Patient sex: M
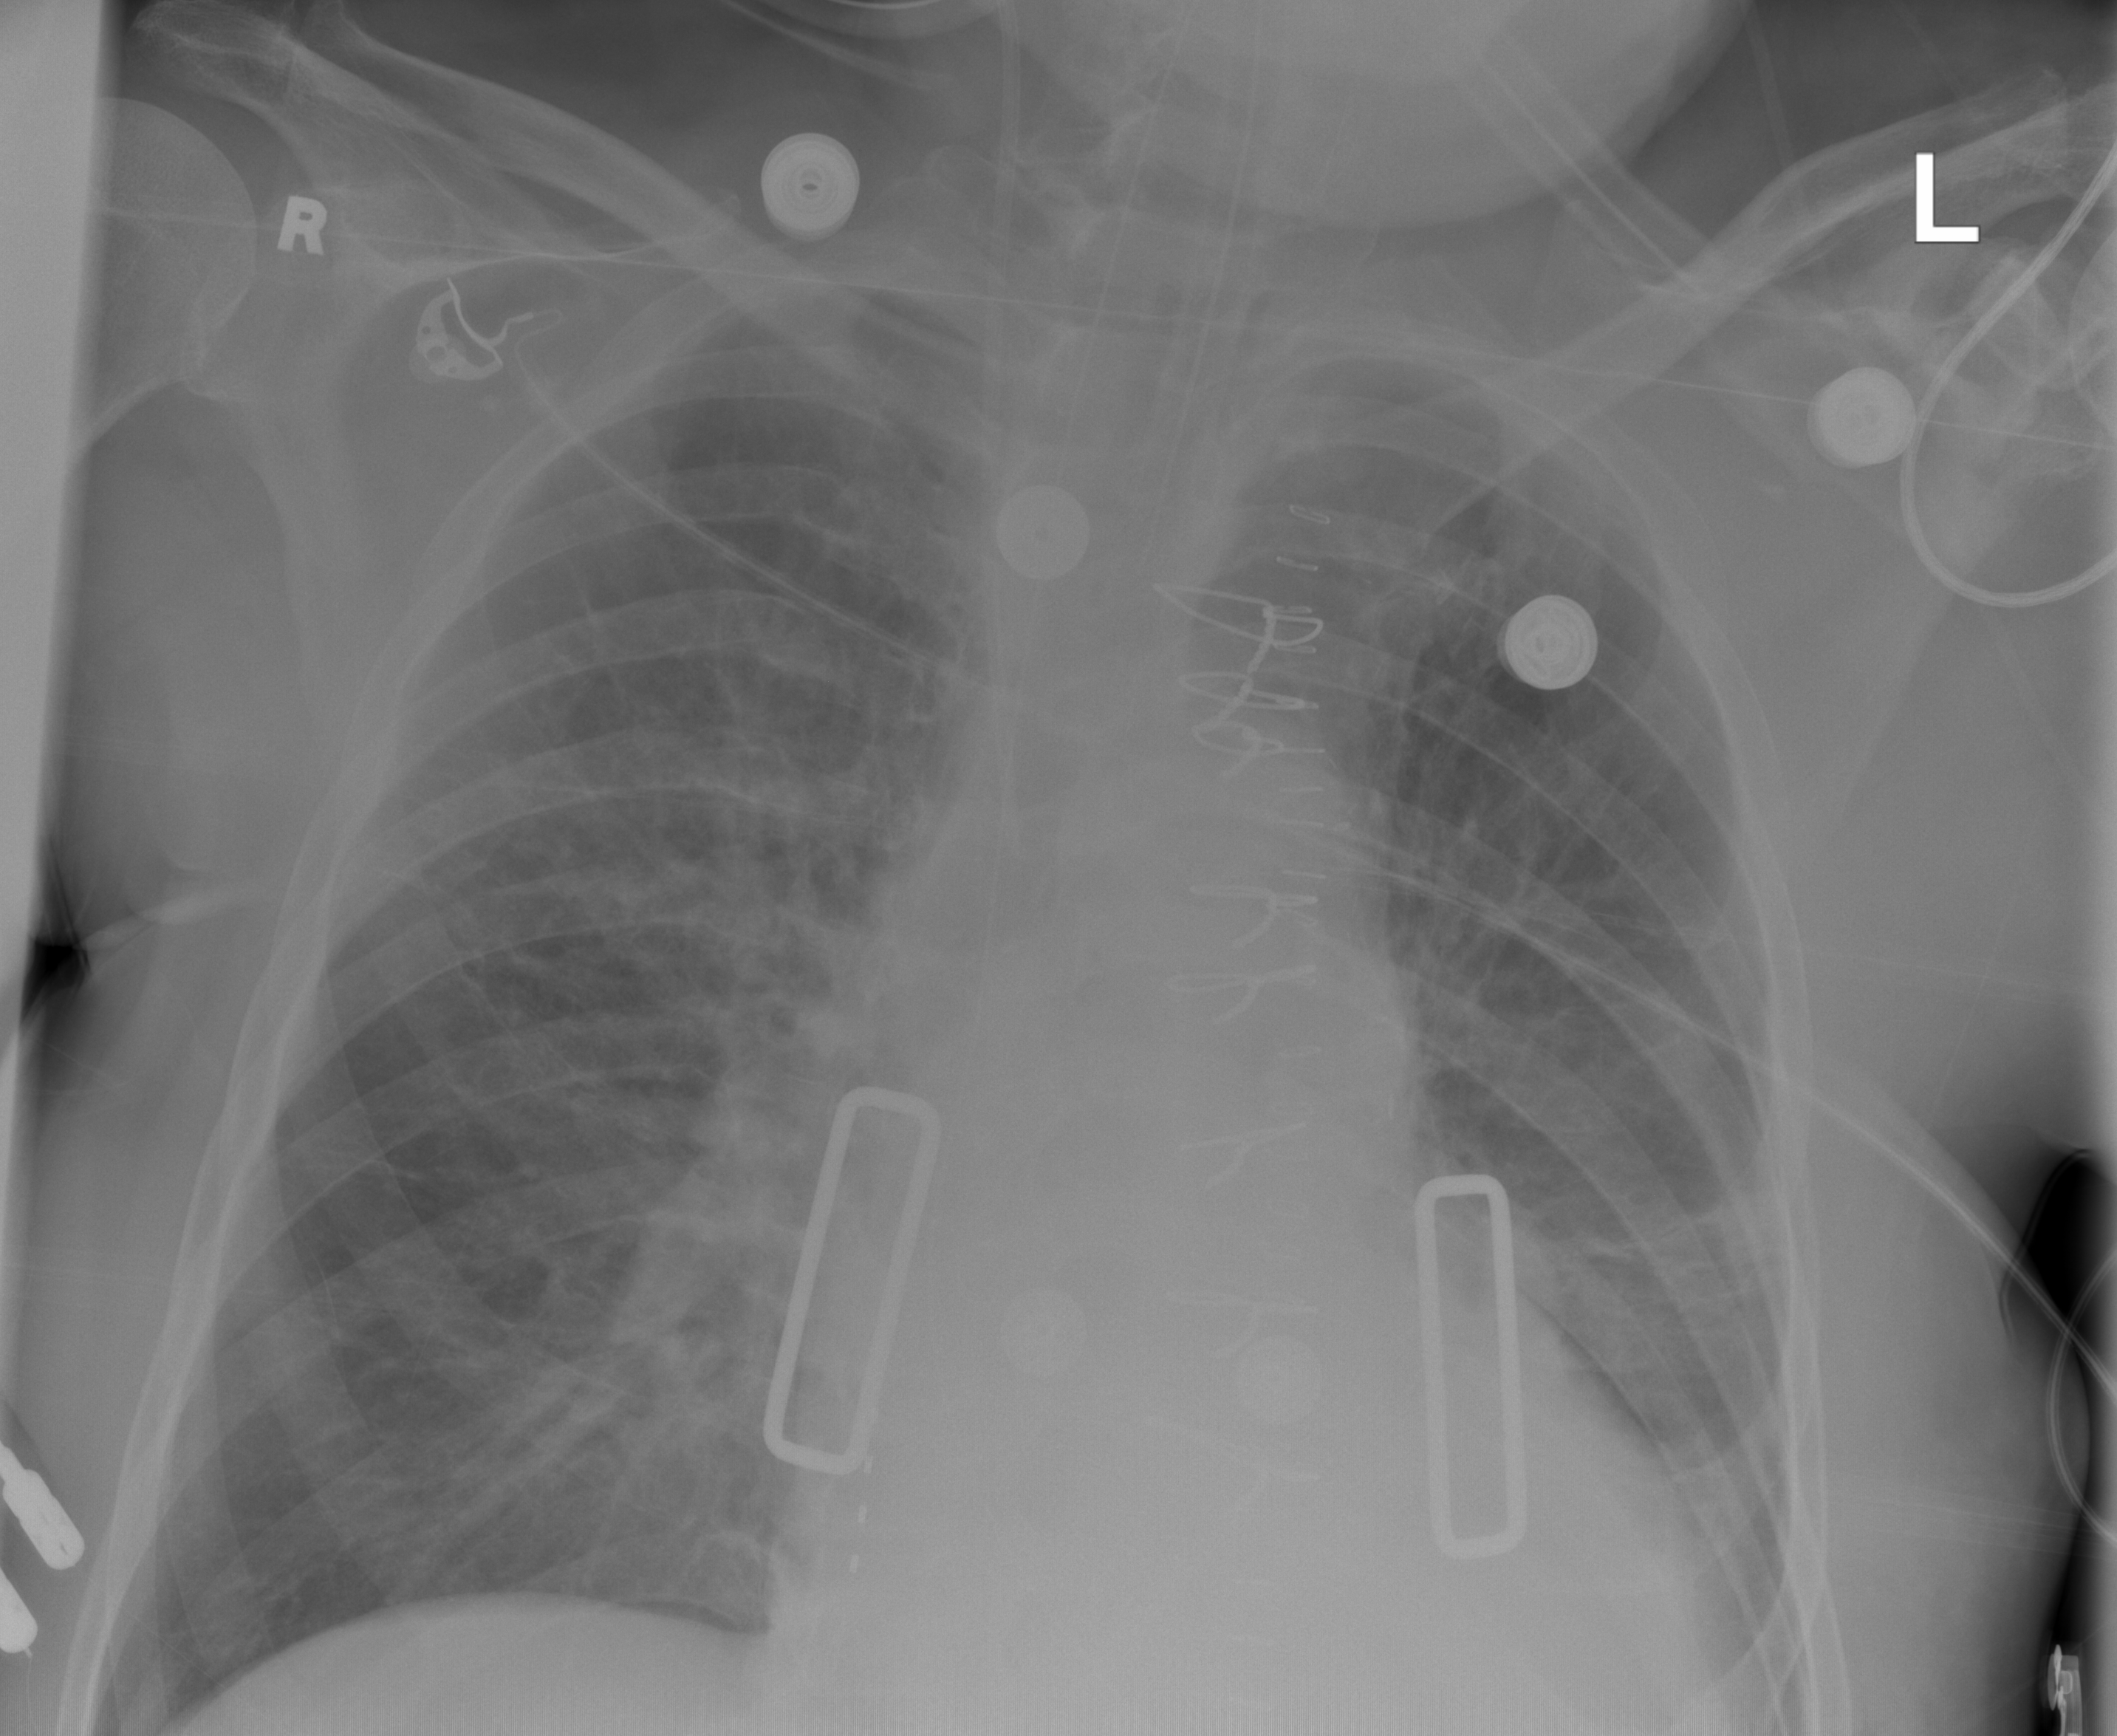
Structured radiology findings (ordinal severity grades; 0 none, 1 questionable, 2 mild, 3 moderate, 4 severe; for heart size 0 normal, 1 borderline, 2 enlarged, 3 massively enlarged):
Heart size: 0
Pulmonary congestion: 0
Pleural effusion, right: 0
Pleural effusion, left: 1
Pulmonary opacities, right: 0
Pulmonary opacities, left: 0
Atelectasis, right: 0
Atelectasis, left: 1